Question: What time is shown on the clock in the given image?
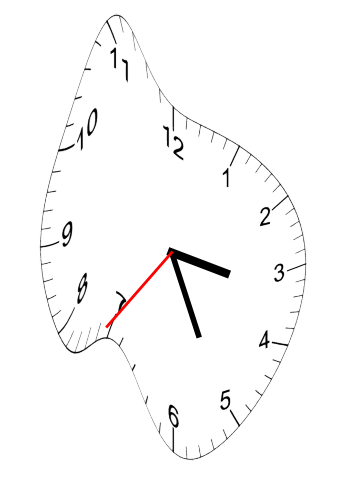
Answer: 03:25:36